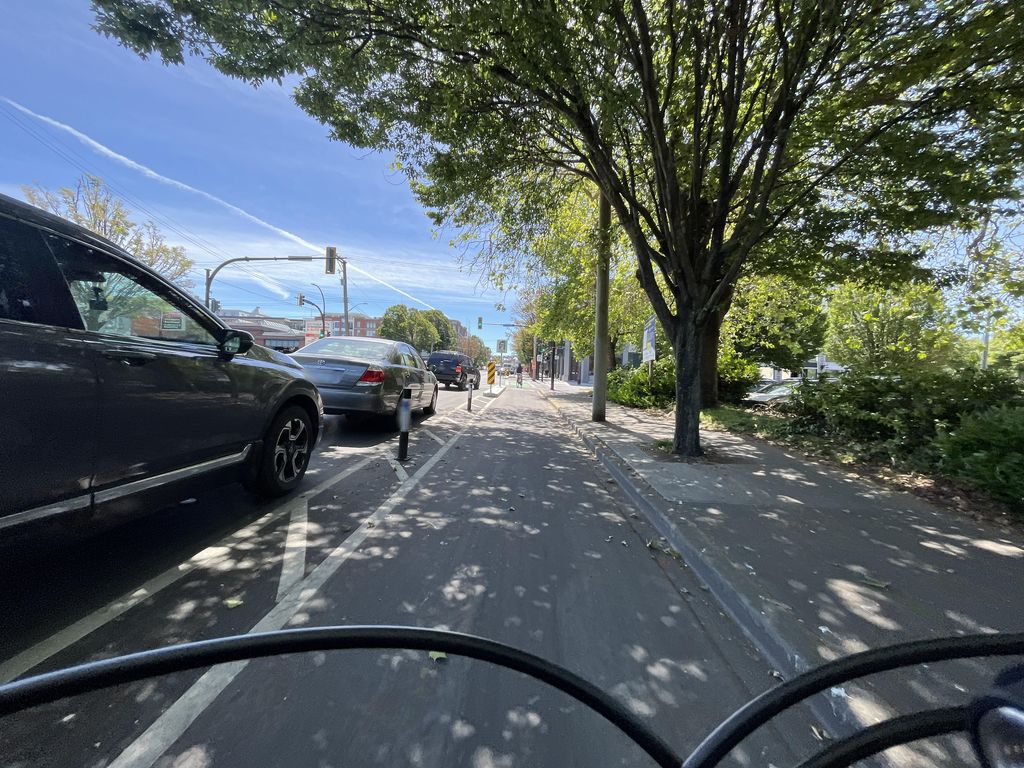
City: victoria